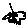
Label: bird